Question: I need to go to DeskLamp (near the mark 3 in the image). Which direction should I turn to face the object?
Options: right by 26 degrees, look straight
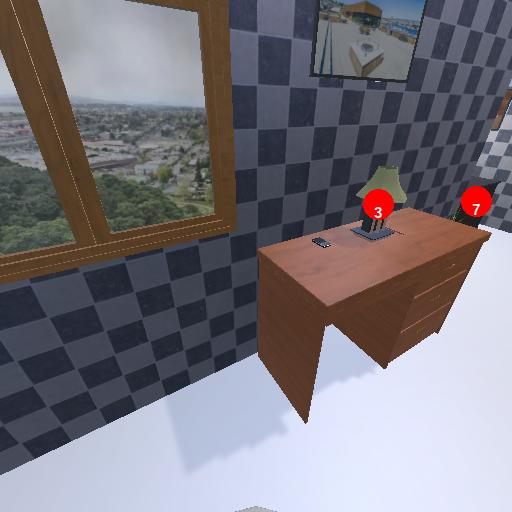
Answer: right by 26 degrees